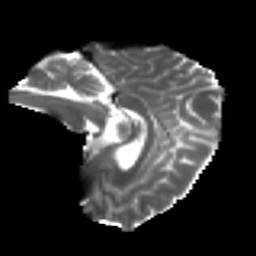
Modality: T2w
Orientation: sagittal
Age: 48
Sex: female
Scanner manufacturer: ge
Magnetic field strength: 3 T
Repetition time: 7.8 s
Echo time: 0.0611 s